Question:
I am doing a WPF application with a virtual keyboard .As mentionned in the picture, there is two textbox 'pseudo' and 'password' and i'd like to enter their values using the virtual keyboard.
The problem is how to know that the cursor is in the first field or in the second one or out. I tried 'isfocused' but it didn't give a result.
So how can i do this task?
'''
public partial class Authentification : Window
{
public TextBox numero = new TextBox();
bool isPseudoFocused = false;
bool isPasswordFocused = false;
public Authentification()
{
InitializeComponent();
WindowStartupLocation = System.Windows.WindowStartupLocation.CenterScreen;
if (Keyboard.FocusedElement == pseudo)
MessageBox.Show("hhhh");
}
private void un_Click(object sender, RoutedEvent e)
{
if (isPseudoFocused) pseudo.Text += "1";
if (isPasswordFocused) password.Text += "1";
}
private void pseudo_FocusableChanged(Object sender, DependencyPropertyChangedEventArgs e)
{
MessageBox.Show("pseudo");
isPseudoFocused = true;
isPasswordFocused = false;
}
private void password_FocusableChanged(object sender, DependencyPropertyChangedEventArgs e)
{
MessageBox.Show("password");
isPseudoFocused = false;
isPasswordFocused = true;
}
}
'''
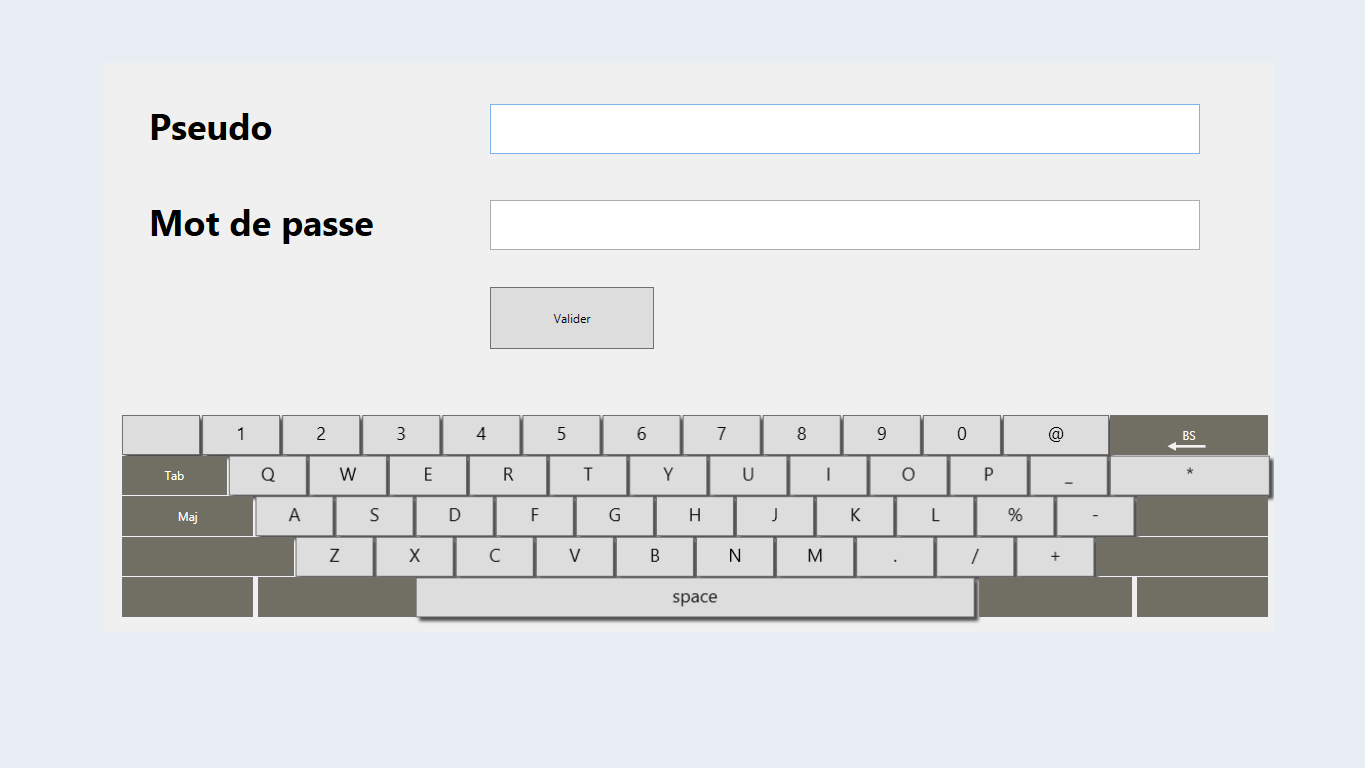
Answer: you should have something like this:
'''
bool isPseudoFocused = false;
bool isPasswordFocused = false;
//when Pseudo gets focus the set
isPseudoFocused = true;
isPasswordFocused = false;
//when Password gets focus then set
isPseudoFocused = false;
isPasswordFocused = true;
//when you are typing text then you know where to put your text.
'''
UPDATE:
you should put this code into a 'TextBox_GotFocus' handler.
'''
private void pseudo_GotFocus(object sender, RoutedEventArgs e)
{
MessageBox.Show("pseudo"); isPseudoFocused = true; isPasswordFocused = false;
}
private void password_GotFocus(object sender, RoutedEventArgs e)
{
MessageBox.Show("password"); isPseudoFocused = false; isPasswordFocused = true;
}
'''